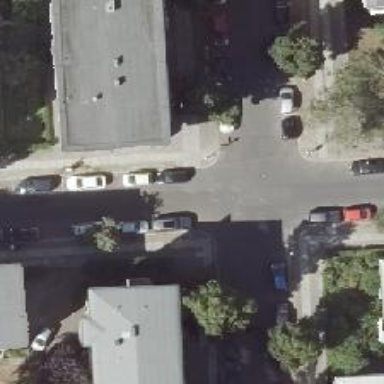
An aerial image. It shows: Residential road with separate asphalt sidewalk.